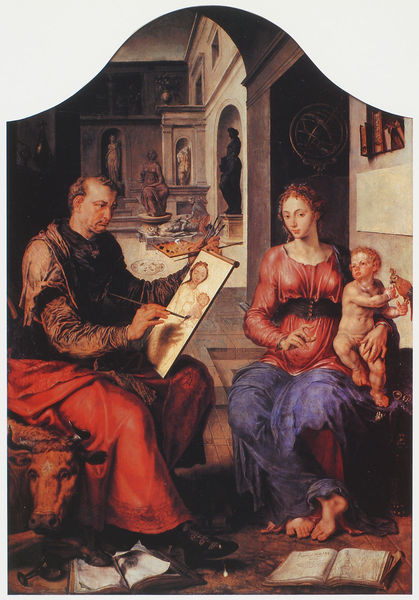
Titel: Der hl. Lukas malt die Madonna
Künstler: Maerten van Heemskerck
Institution: Rennes, Musée des Beaux-Arts
Schlagwörter: gemälde, mann, umhang, vogel, frau, tür, haus, rot, tier, tuch, falten, bild, innenraum, niederlande, portrait, porträt, familie, kind, renaissance, engel, skulptur, statue, schuhe, kuh, rind, figuren, atelier, maler, stil, nische, buch, barfuß, haustier, künstler, malen, palette, pinsel, stift, christus, jesus, manierismus, kund, tempel, heilige, papagei, maria, madonna, globus, ochse, stier, ochs, jesuskind, epoche, sitzung, maris, madonne, lukas, muttergottes, lucas, lukasmadonna, kuhkopf, kunstwerke, porträtieren, jessu, poträ, hl lukas, chiristus, wunderbild, lukasstier